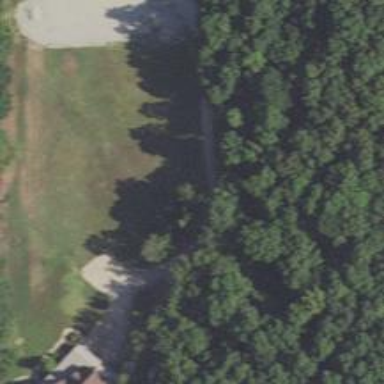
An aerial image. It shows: Driveway leading to service road.